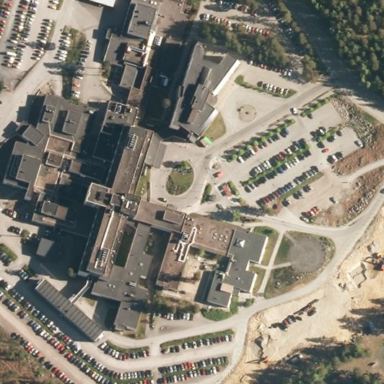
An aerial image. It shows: Healthcare facility identified as hospital.